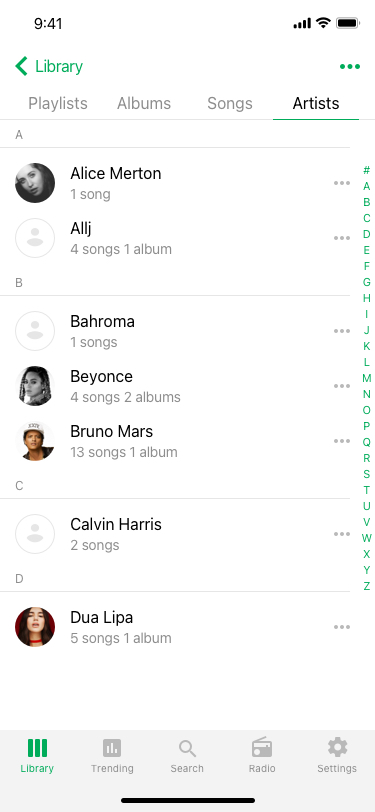
Text in this UI design:
KK
9:41 AM
Artists
Songs
Albums
Playlists
Library
Alice Merton
1 song
Beyonce
4 songs 2 albums
Dua Lipa
5 songs 1 album
Bruno Mars
13 songs 1 album
Allj
4 songs 1 album
Bahroma
1 songs
Calvin Harris
2 songs
A
B
C
D
#ABCDEFGHIJKLM
NOPQRSTUVWXYZ
Settings
Radio
Search
Trending
Library